Question: I have searched and tried to make transparent label on visual basic 6 but still can not, i also tried using (trlbl.dll) the result also can not transparent, i also tried using windows API and still can not, I want the label to be above flexgrid and its font looks transparent?

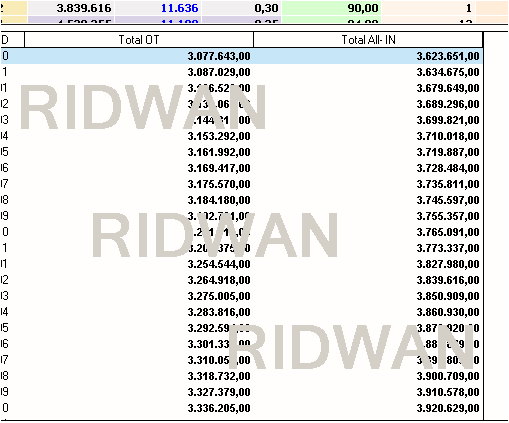
Answer: You can do this with a UserControl that is setup to be transparent, you'll just need to place your labels onto it to show your text. See here for more details:
<URL>